Question:
I have a custom back button and the button is not displaying as intended, it is being stretched, and even though the back button text is empty it is still displaying the "back"
text.
Thanks in advance.
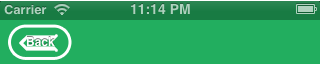
Answer: I usually use this technique to make it work:
1. To get rid default title: [[UIBarButtonItem appearance] setBackButtonTitlePositionAdjustment:UIOffsetMake(-400.f, 0) forBarMetrics:UIBarMetricsDefault];
2. Use resizable image: UIImage *backButton = [UIImage imageNamed:@"back.png"];
[[UIBarButtonItem appearance] setBackButtonBackgroundImage:[backButton resizableImageWithCapInsets:UIEdgeInsetsMake(0, backButton.size.width, 0, 0)] forState:UIControlStateNormal barMetrics:UIBarMetricsDefault];